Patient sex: F
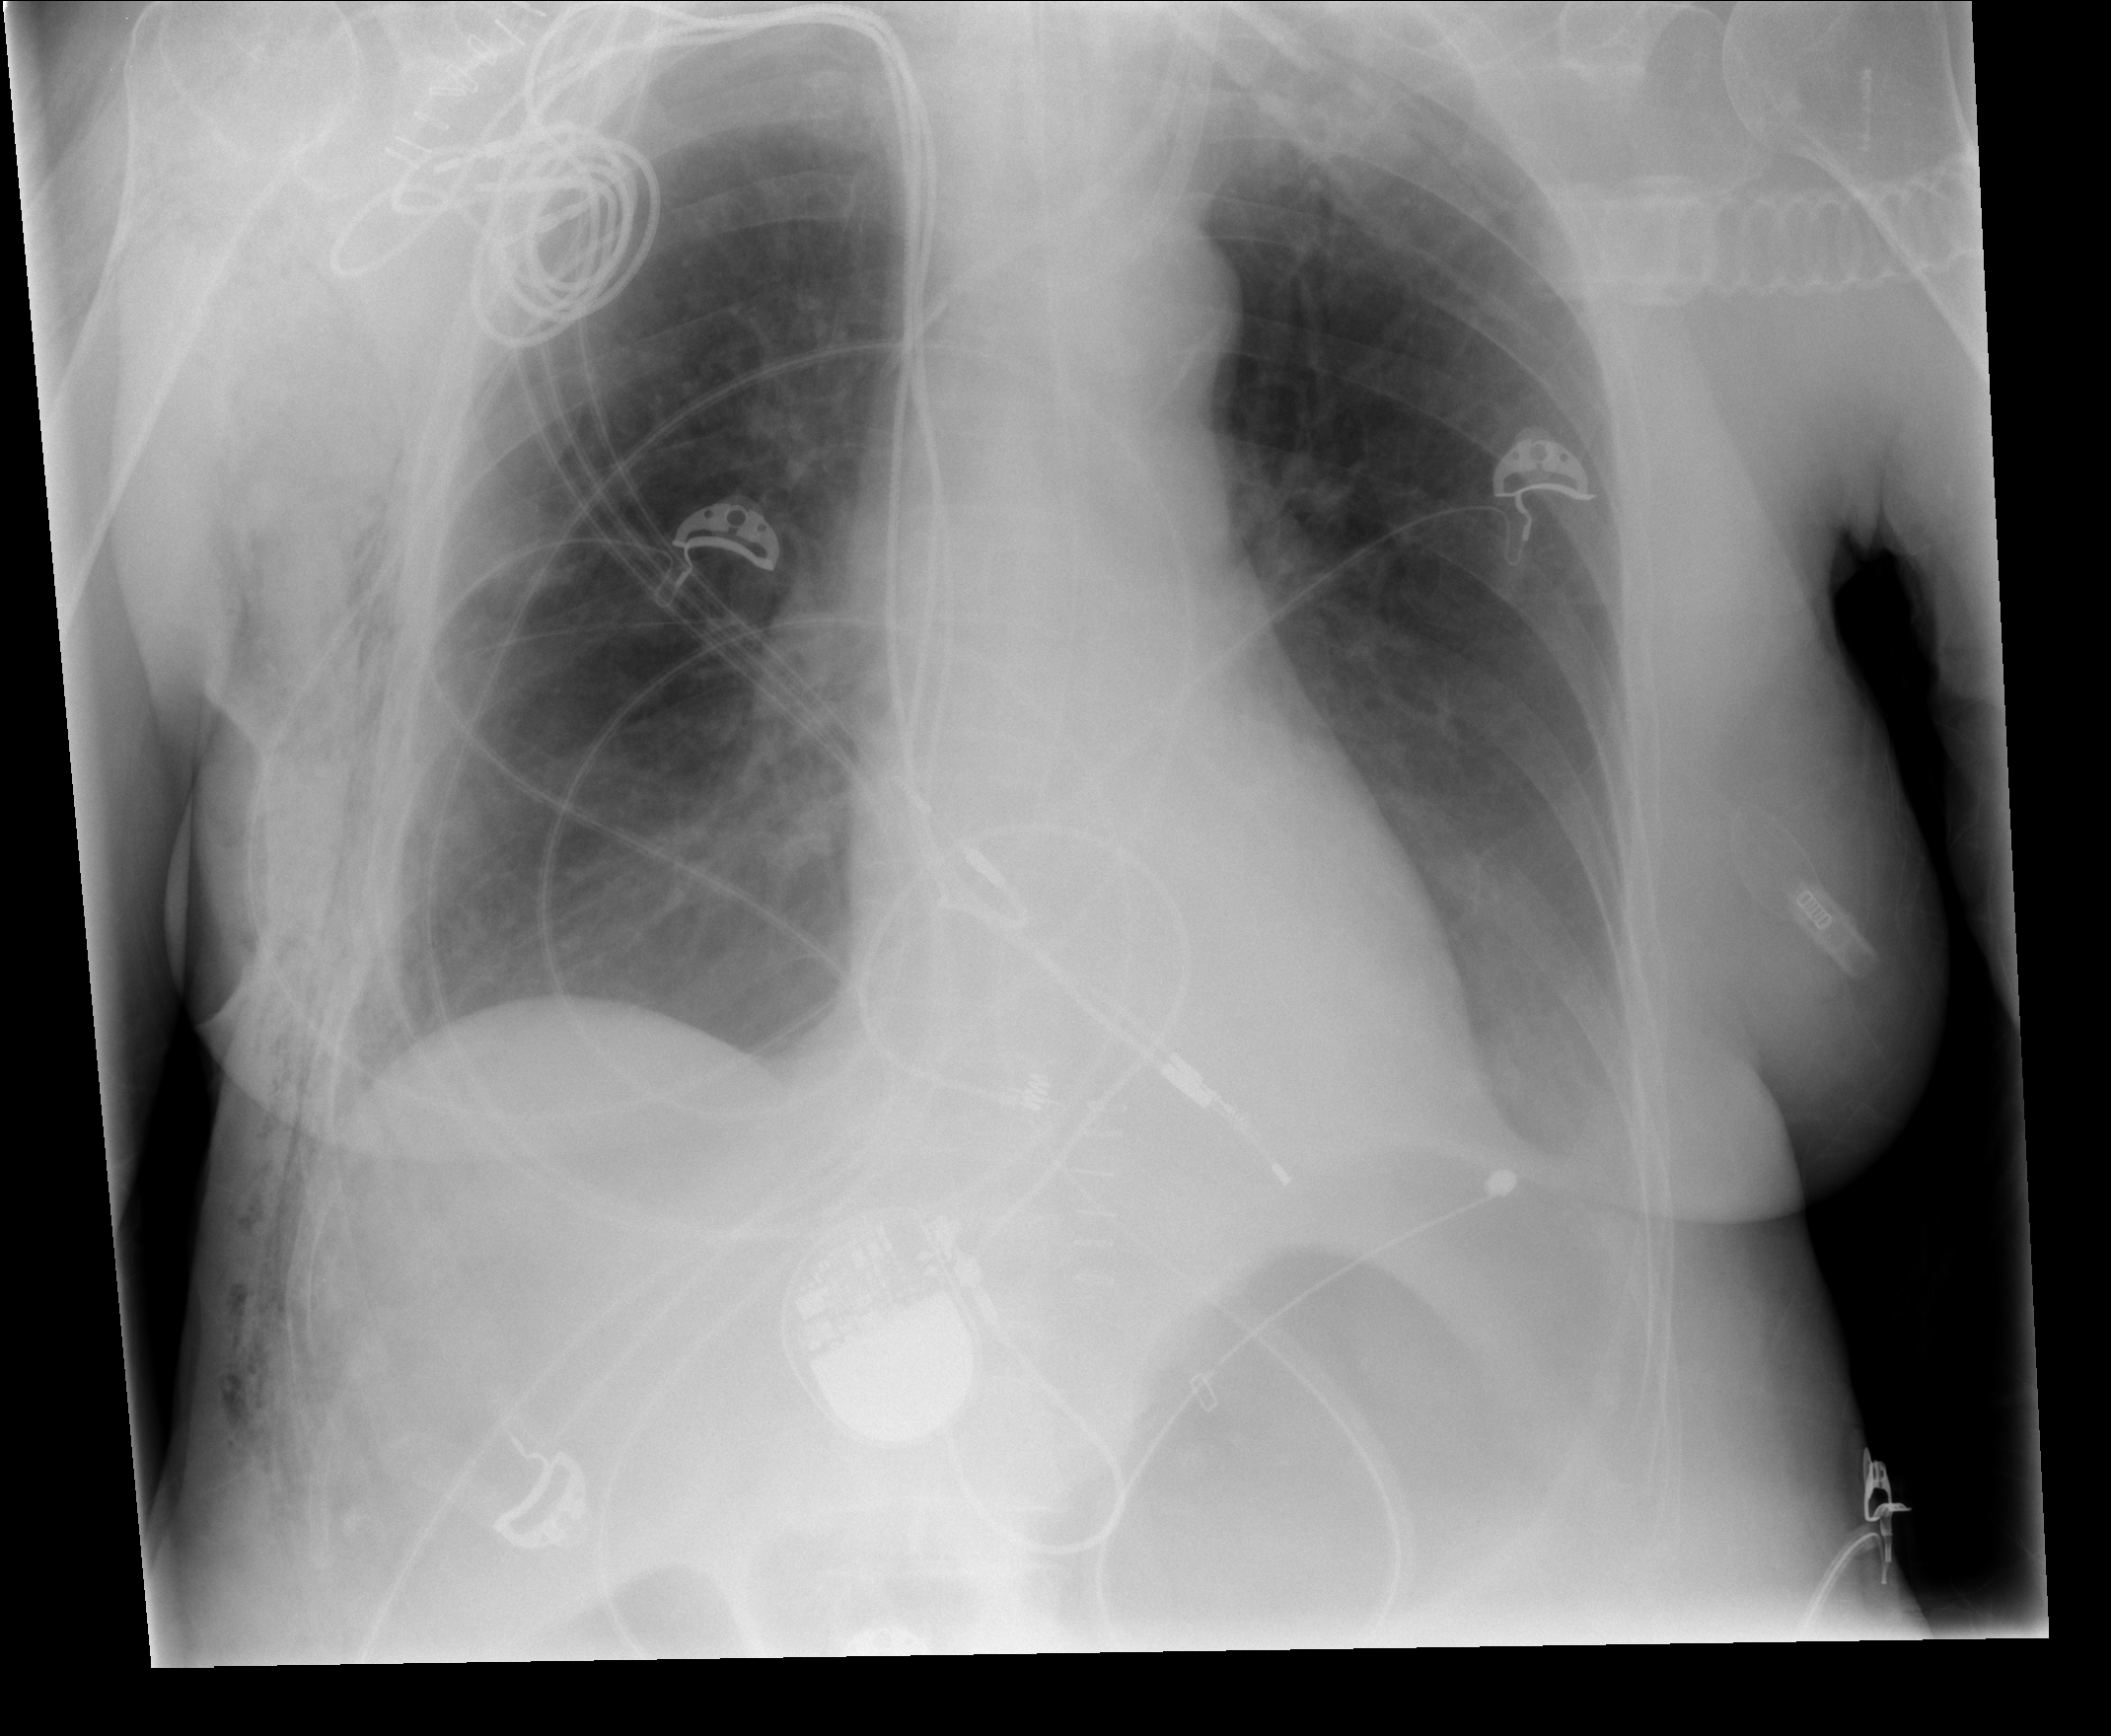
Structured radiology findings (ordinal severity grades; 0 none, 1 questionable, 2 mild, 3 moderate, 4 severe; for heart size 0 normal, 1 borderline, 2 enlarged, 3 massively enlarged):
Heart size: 0
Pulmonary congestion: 0
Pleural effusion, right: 0
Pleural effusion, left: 1
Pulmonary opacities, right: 0
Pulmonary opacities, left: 0
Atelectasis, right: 0
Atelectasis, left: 1